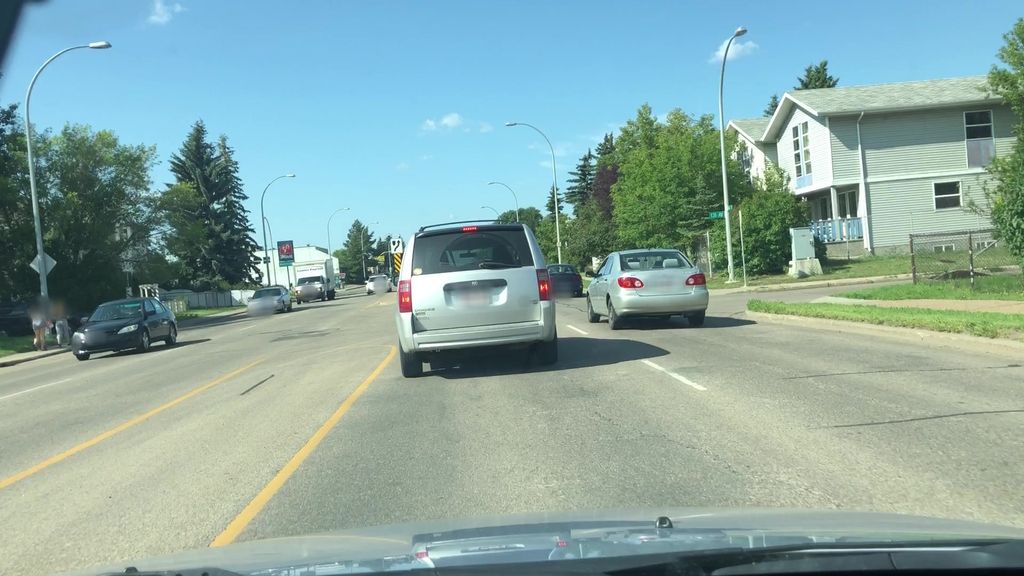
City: edmonton